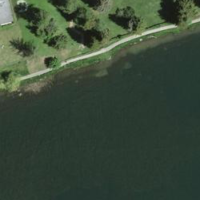
EUNIS habitat code: 14
Species observed at this site:
Corvus corone
Fulica atra
Lophophanes cristatus
Anas platyrhynchos
Troglodytes troglodytes
Pyrrhula pyrrhula
Aythya fuligula
Fringilla coelebs
Passer domesticus
Sylvia atricapilla
Turdus merula
Caltha palustris
Angelica sylvestris
Erithacus rubecula
Certhia familiaris
Phoenicurus ochruros
Garrulus glandarius
Epilobium hirsutum
Regulus regulus
Motacilla alba
Periparus ater